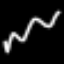
Label: squiggle